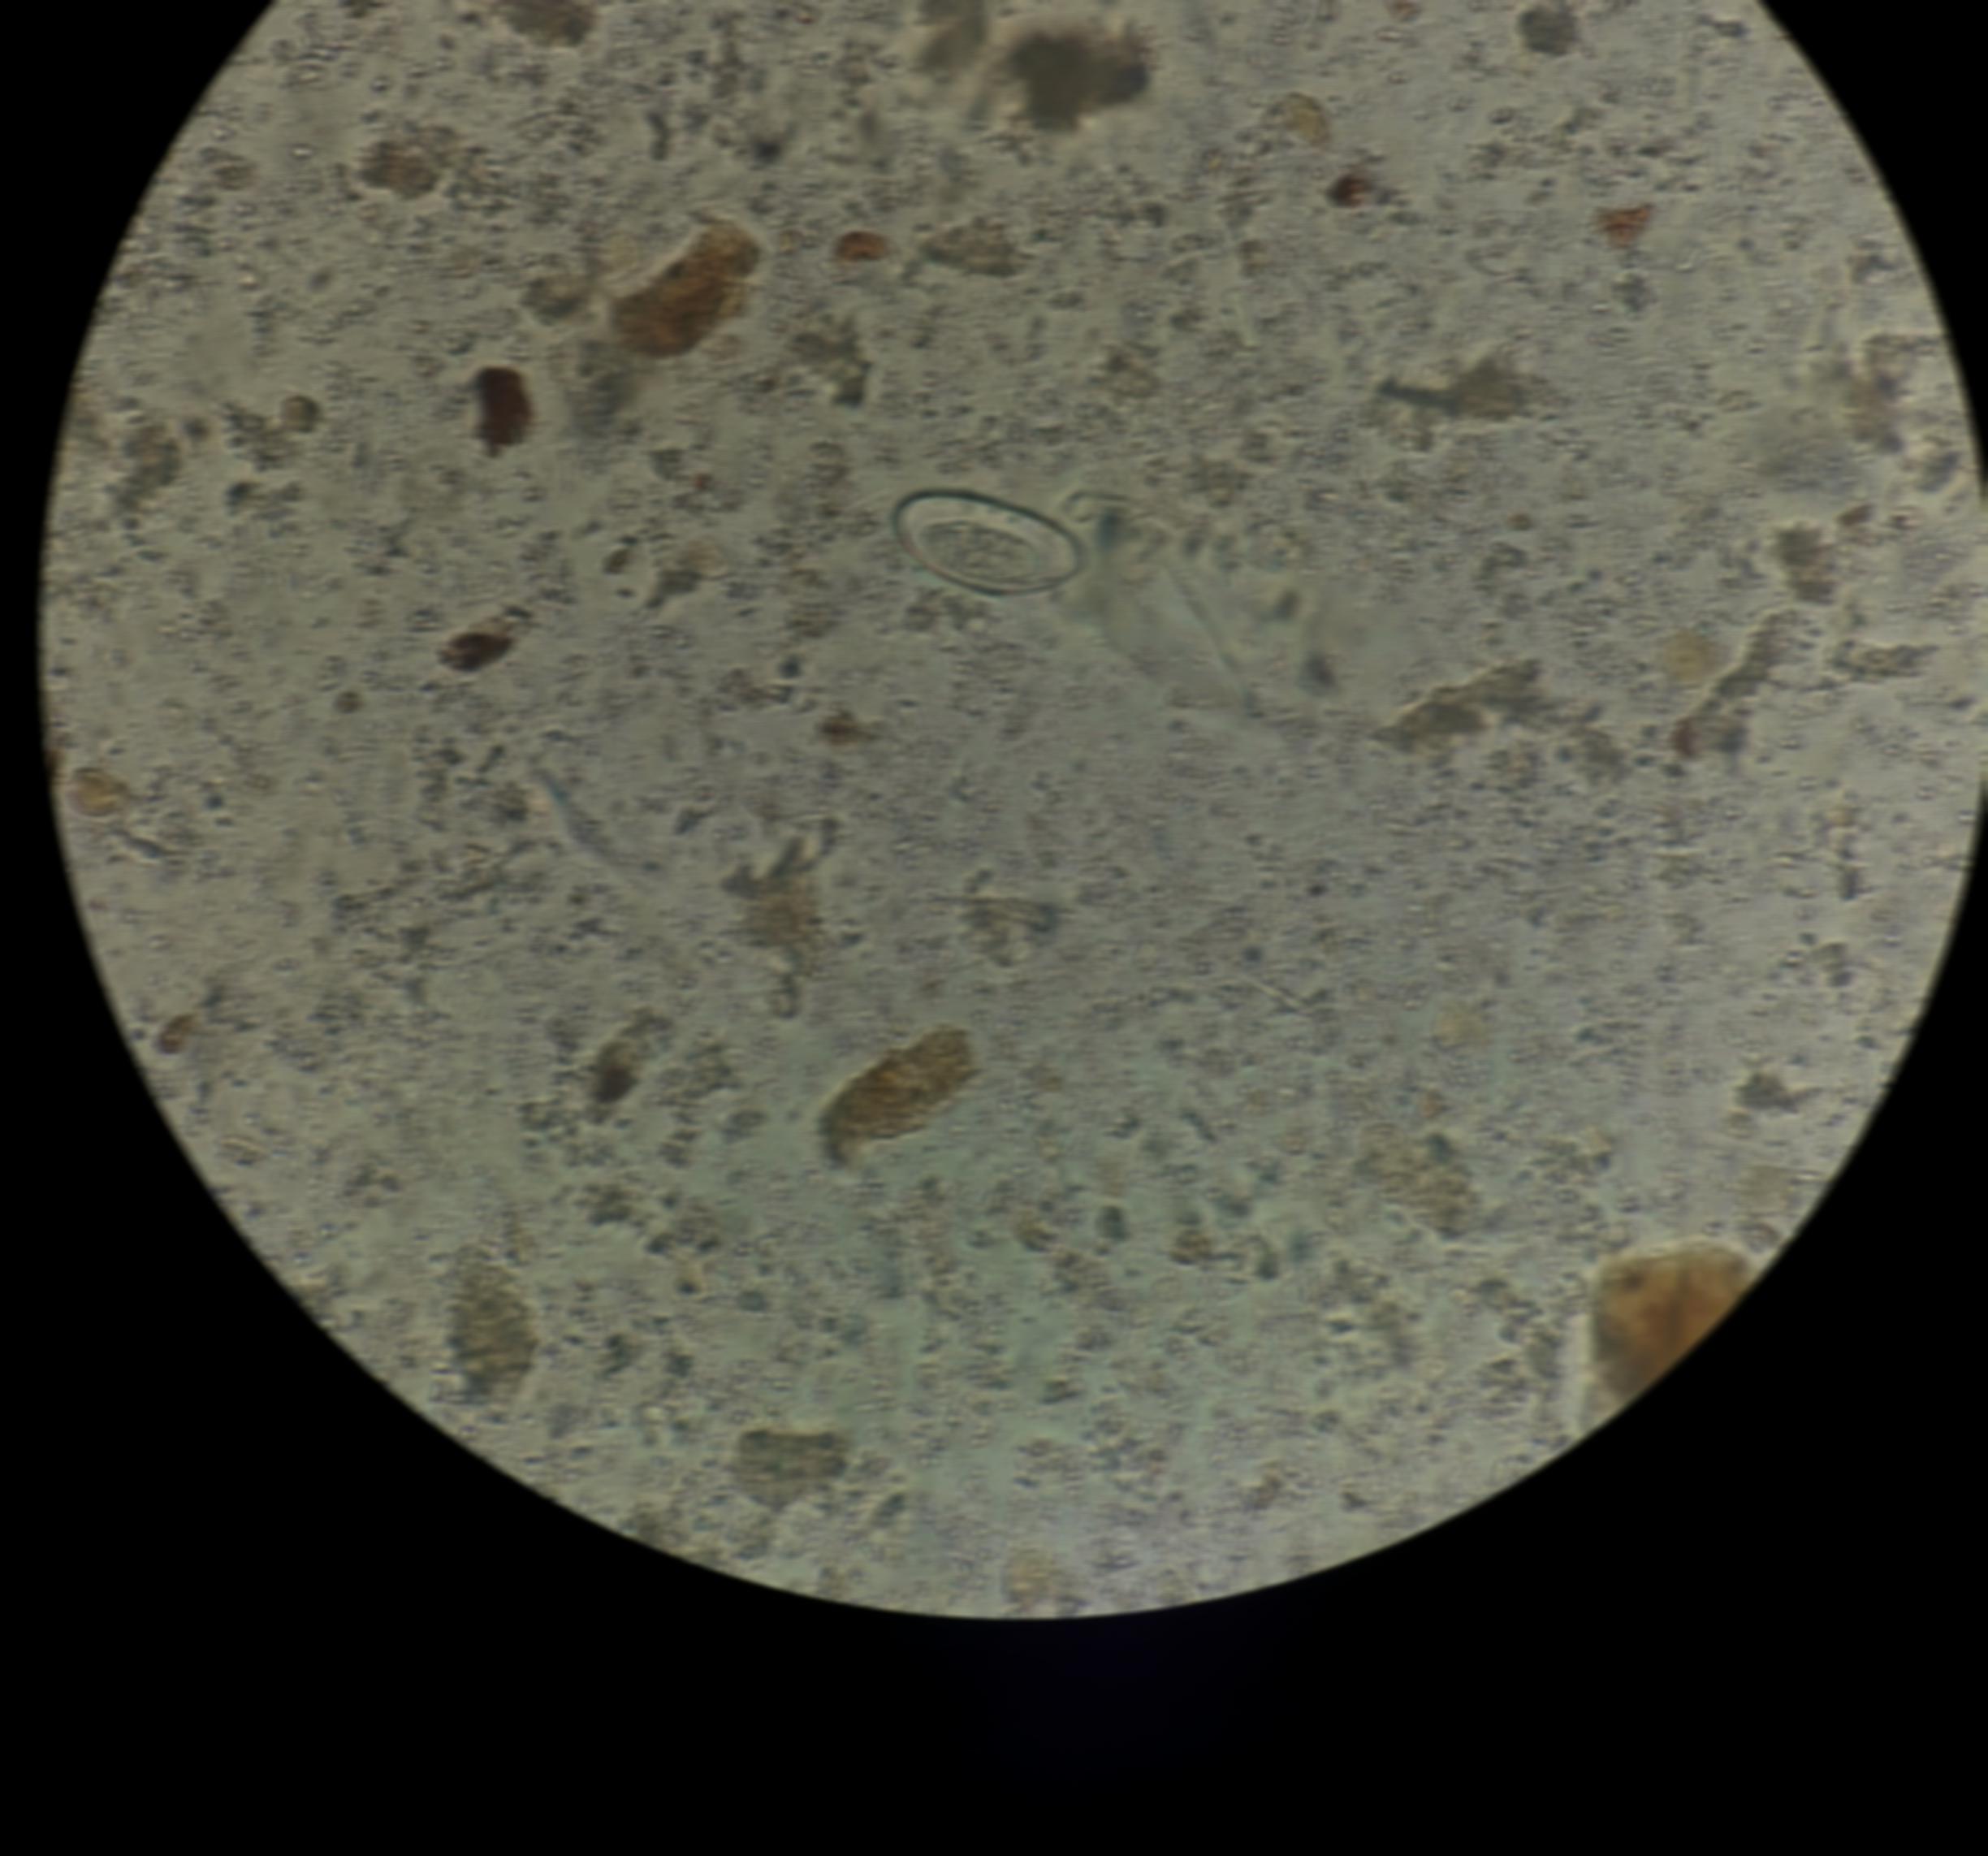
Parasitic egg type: Enterobius vermicularis